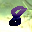
Label: 8